Field crop: maize
Growth stage: 2
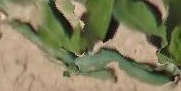
Species: maize